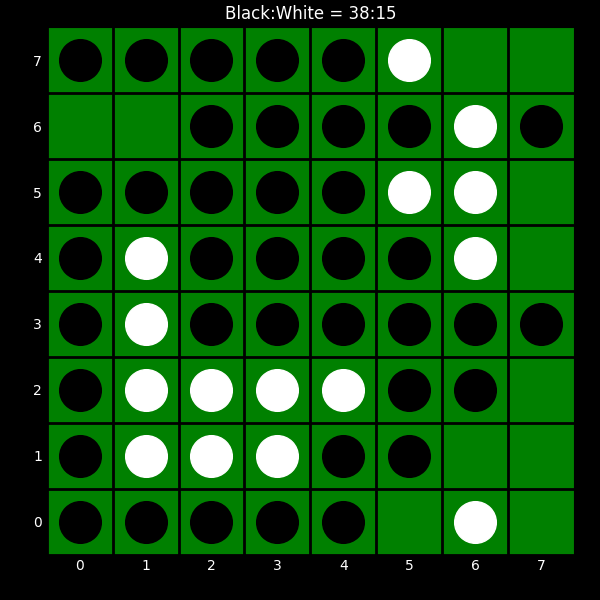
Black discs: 38
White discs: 15